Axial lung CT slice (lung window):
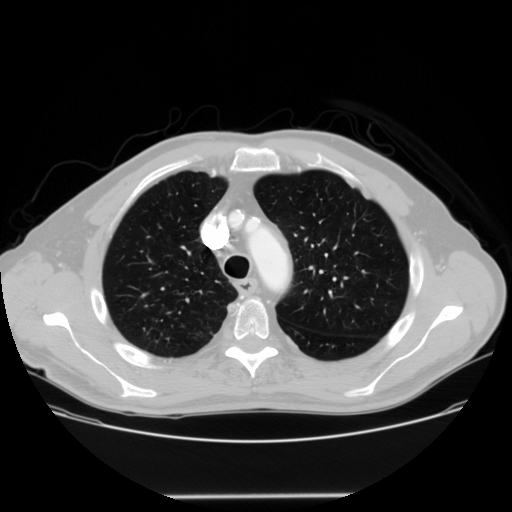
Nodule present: no